Question: I'm using visual studio 2013 express. I have a program that uses recursion, after multiple edits and compiles. The compiler now compiles the program without error but the program does not run in foreground, instead 3 instances of same program run in the background. Task manager cannot stop the programs and i can no longer click and edit on visual studio(but is still responsive according to task manager). This code works on other systems.I have tried repairing visual studio, deleting debug folder, restarting my PC.
image showing build succeeded and 3 instances of program:

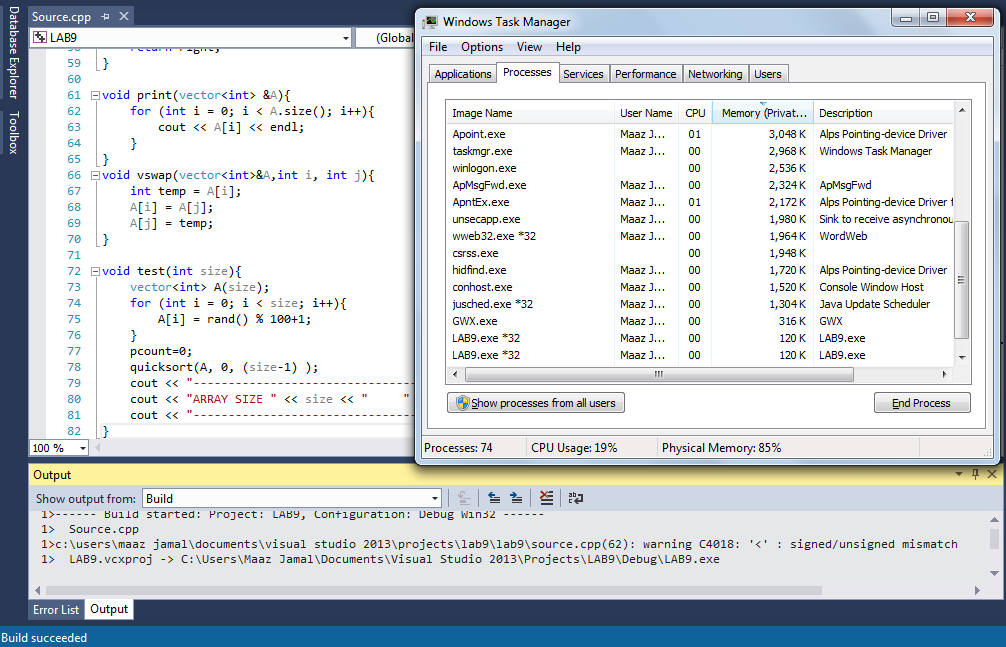
Answer: You might have missed to use the linker flag SUBSYSTEM:CONSOLE. <URL>